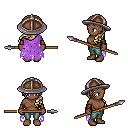
a pixel art fantasy rpg character, female body template, human, dark skin, maroon tattered cape, teal pants, white blonde left-swept hairstyle, chain helm, cloth bracers, spear, four views (front, back, left, right), 2x2 character sprite sheet, small pixel art, hard edges, no anti-aliasing